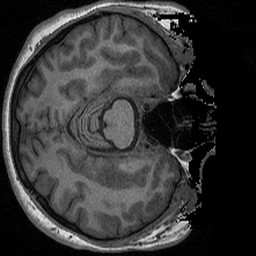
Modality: T1w
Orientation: axial
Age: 30
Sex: female